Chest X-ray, PA view. Patient: 65 years old, sex M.
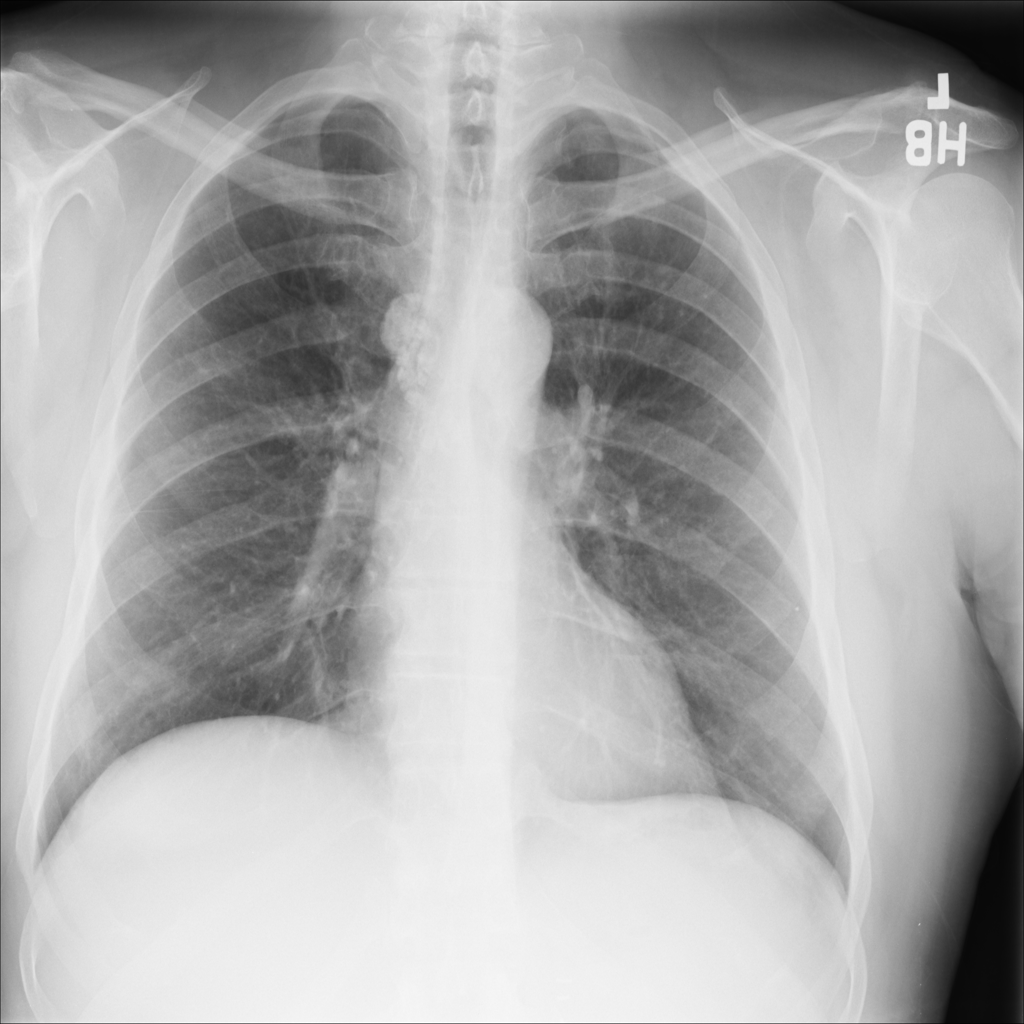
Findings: Infiltration